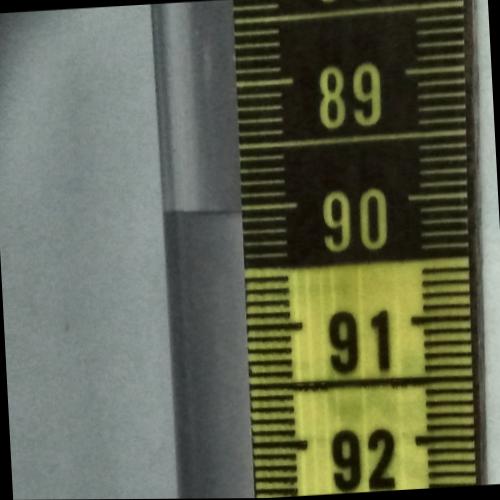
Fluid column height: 90.0 cm